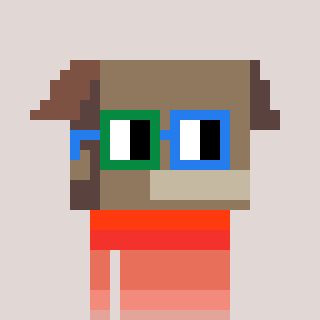
a pixel art character with square green and blue glasses, a box-shaped head and a grayscale-colored body on a warm background